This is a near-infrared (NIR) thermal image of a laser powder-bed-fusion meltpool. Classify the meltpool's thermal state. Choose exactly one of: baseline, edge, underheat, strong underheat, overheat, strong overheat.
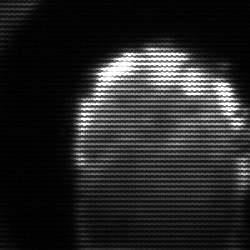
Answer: baseline